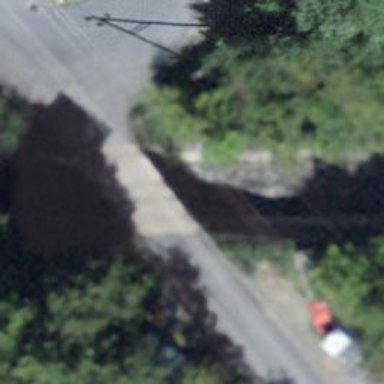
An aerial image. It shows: Bridge over grade2 track.